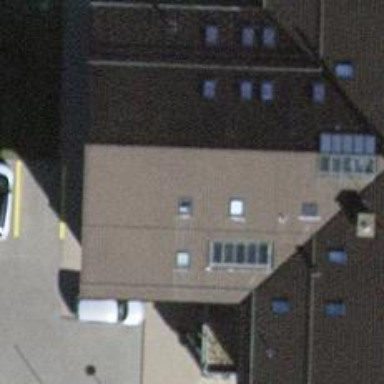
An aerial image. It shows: Police building.